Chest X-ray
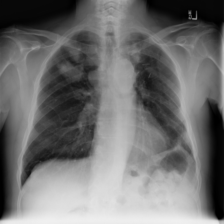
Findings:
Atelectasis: negative
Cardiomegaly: negative
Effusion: negative
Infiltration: negative
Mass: negative
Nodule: negative
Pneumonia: negative
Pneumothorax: negative
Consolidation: negative
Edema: negative
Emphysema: negative
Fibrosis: negative
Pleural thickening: negative
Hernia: negative